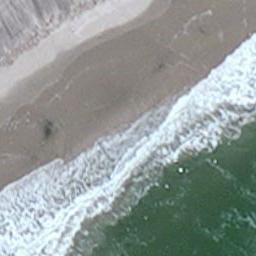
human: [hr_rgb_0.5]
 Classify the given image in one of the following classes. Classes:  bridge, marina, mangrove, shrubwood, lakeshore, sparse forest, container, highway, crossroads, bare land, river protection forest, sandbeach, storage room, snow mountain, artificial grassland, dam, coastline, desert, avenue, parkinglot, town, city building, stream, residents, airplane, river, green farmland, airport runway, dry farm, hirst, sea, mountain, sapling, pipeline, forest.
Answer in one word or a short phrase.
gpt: coastline